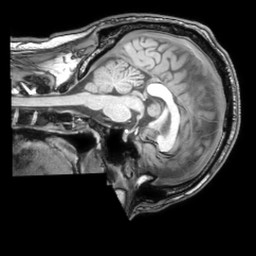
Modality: T1w
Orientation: sagittal
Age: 35
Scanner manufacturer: philips
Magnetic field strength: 3 T
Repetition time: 0.007 s
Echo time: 0.003501 s